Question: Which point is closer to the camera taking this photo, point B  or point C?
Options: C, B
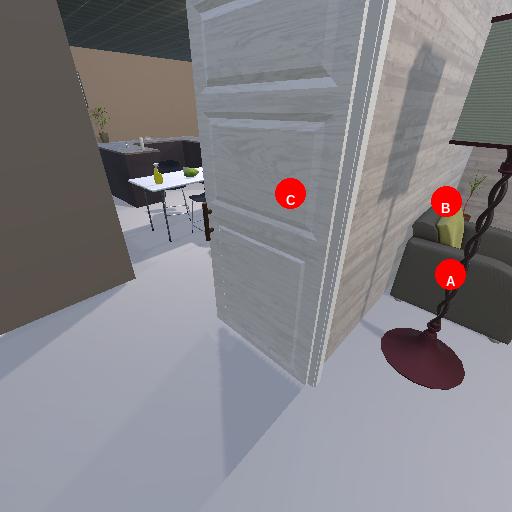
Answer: C